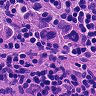
Metastatic tissue present: yes